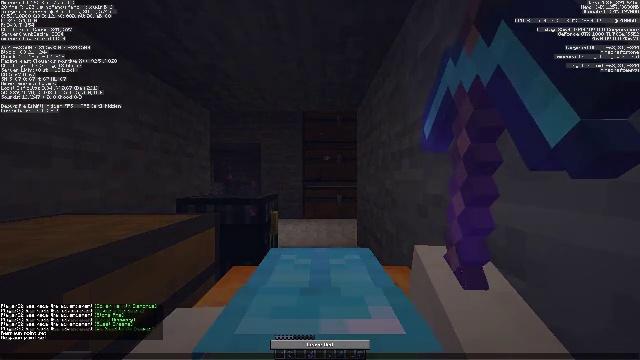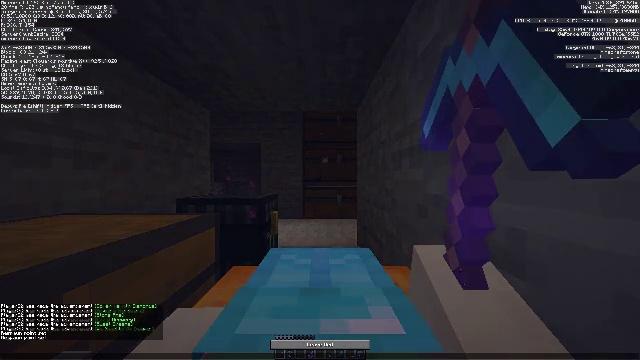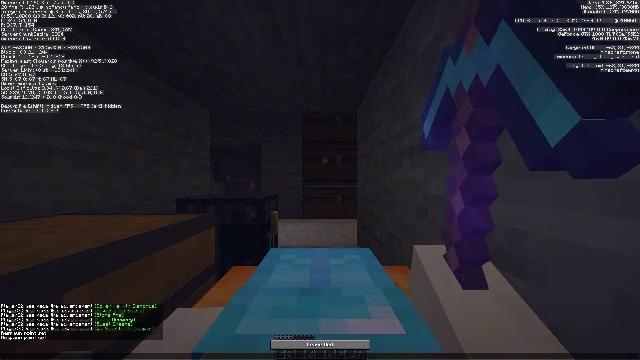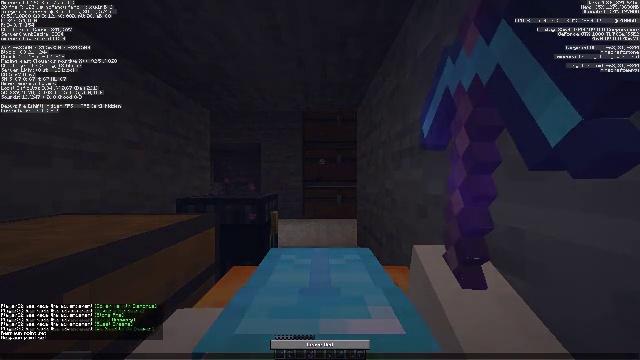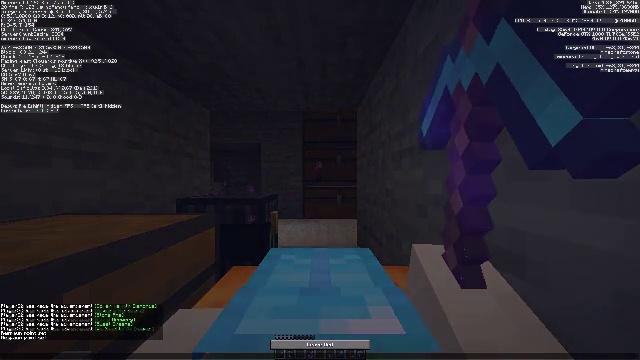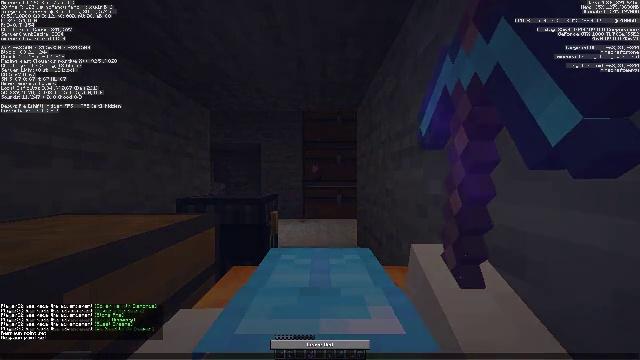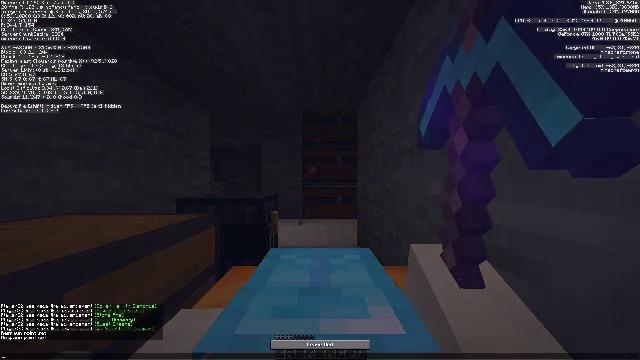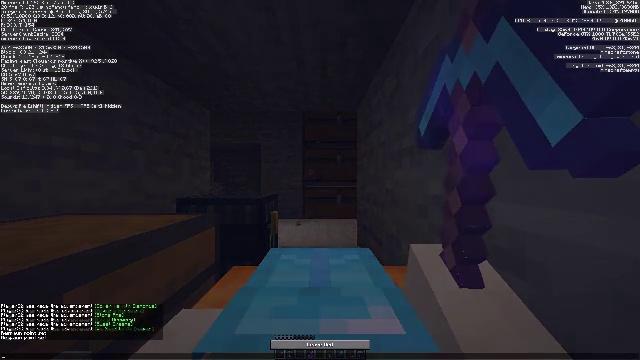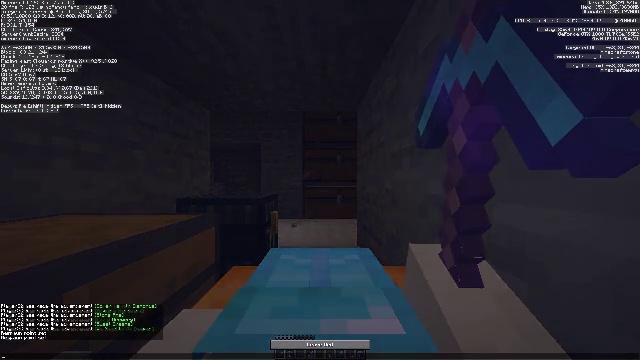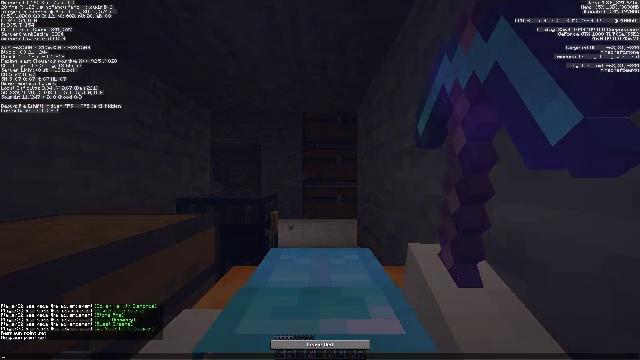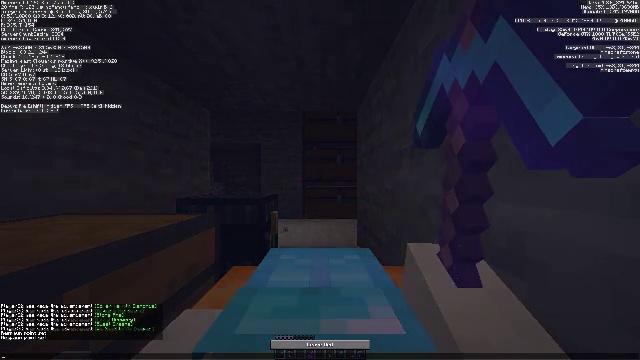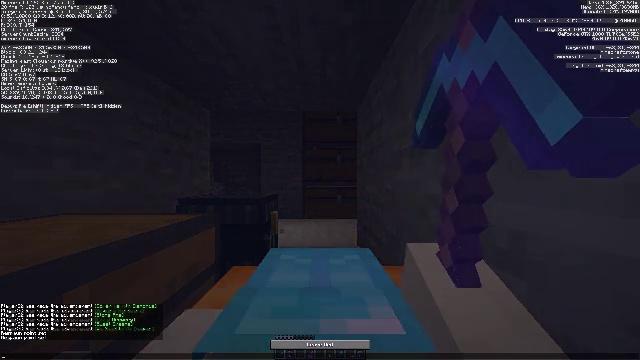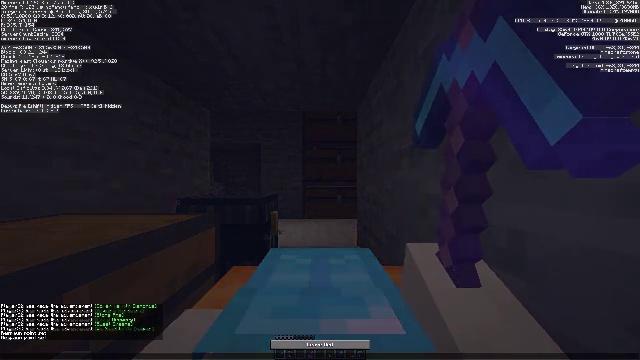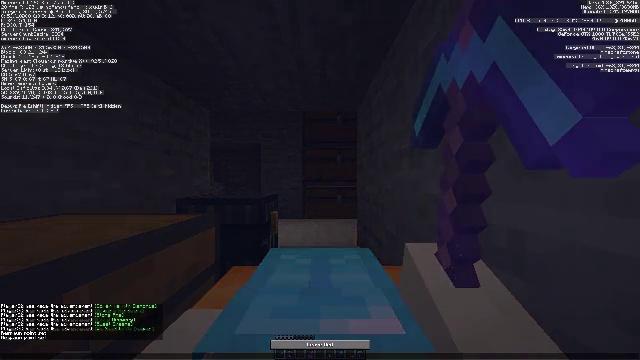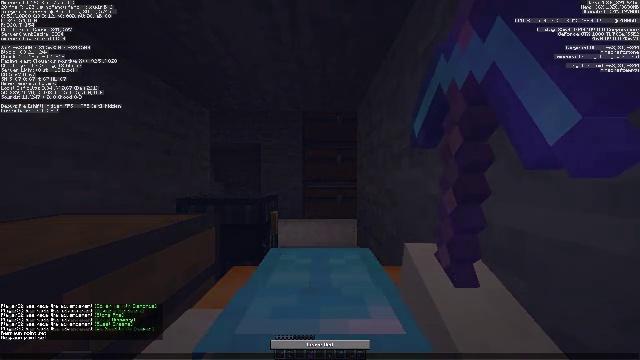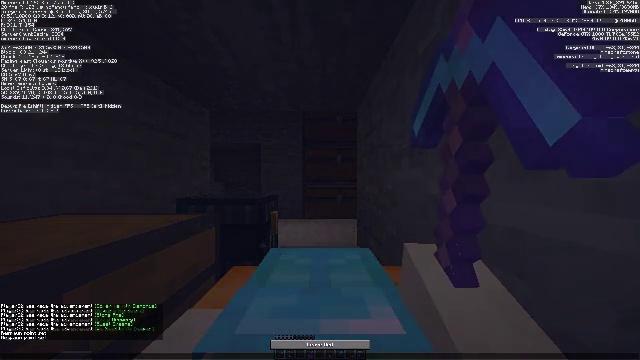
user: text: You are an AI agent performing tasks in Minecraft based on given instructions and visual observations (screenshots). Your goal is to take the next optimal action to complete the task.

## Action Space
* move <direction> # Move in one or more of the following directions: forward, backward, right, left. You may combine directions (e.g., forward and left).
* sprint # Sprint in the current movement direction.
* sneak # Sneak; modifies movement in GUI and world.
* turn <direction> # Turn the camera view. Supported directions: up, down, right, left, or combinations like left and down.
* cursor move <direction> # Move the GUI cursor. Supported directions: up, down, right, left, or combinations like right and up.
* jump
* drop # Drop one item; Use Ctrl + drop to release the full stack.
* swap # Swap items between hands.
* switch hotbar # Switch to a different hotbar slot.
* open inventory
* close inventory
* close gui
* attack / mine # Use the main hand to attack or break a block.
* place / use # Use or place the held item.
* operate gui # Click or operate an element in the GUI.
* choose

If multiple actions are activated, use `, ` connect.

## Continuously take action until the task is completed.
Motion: motion action
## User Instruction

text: Mine the yellow shulker box.
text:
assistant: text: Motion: no_op
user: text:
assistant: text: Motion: no_op
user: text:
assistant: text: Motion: no_op
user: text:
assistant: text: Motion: no_op
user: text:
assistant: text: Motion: no_op
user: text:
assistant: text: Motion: no_op
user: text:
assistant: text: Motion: no_op
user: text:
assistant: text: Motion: no_op
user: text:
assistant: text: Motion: no_op
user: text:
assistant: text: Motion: no_op
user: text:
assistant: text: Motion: no_op
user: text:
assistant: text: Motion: no_op
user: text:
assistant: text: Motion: no_op
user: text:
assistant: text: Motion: no_op
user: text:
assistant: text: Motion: no_op
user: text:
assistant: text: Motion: no_op
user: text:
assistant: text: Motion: no_op
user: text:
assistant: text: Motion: no_op
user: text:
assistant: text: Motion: no_op
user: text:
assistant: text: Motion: no_op
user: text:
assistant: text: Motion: no_op
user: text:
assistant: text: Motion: no_op
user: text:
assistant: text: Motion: no_op
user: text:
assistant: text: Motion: no_op
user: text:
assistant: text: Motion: no_op
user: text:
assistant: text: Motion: no_op
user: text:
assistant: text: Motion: no_op
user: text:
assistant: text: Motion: no_op
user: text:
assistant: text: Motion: no_op
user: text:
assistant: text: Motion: no_op